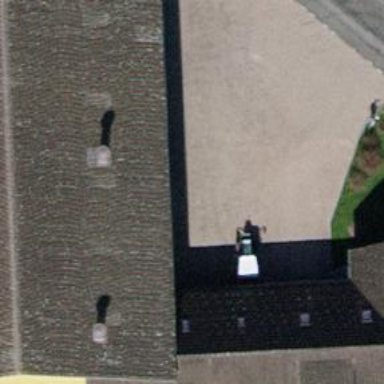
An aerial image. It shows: Gabled roof farm building.